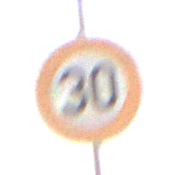
Verkehrszeichen: Geschwindigkeit30
Umgebung: Outdoor, Nature
Tageszeit: MorningAfternoon
Wetter: Overcast
Licht: Natural
Jahreszeit: NotSpecified
Kontrast: LowContrast